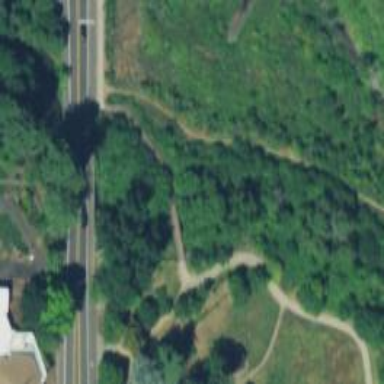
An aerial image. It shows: Path leading to bridge.